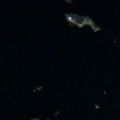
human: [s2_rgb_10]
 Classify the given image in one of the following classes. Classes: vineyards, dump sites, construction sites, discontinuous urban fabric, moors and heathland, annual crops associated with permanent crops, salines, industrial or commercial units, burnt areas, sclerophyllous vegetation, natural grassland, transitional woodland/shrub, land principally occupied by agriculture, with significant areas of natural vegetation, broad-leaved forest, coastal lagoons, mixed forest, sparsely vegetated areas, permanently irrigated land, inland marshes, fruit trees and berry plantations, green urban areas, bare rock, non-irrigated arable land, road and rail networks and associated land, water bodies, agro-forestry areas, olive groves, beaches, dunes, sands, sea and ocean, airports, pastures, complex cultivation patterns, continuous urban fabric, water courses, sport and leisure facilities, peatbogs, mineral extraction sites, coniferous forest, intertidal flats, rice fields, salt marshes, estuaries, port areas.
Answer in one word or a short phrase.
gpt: water bodies